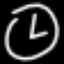
Label: clock